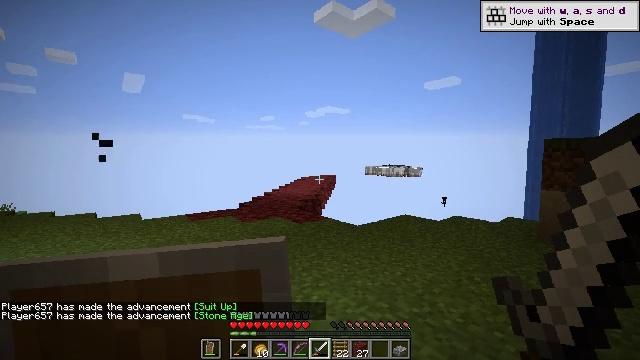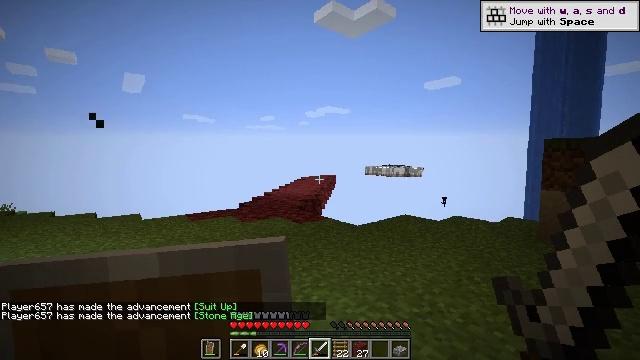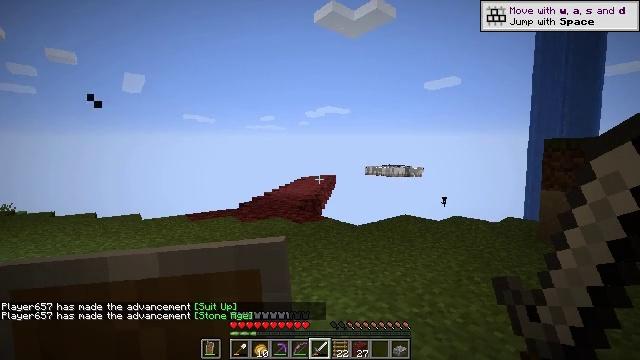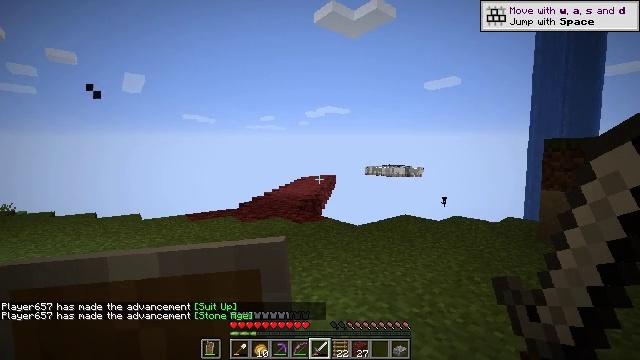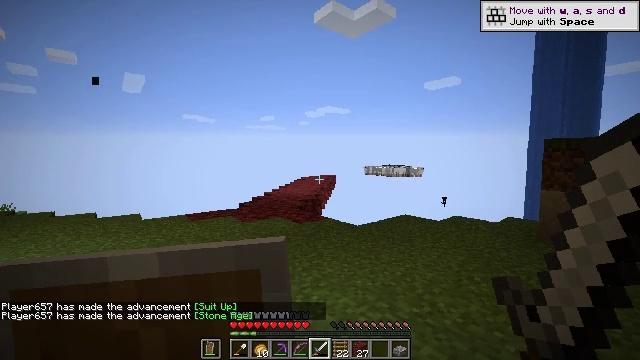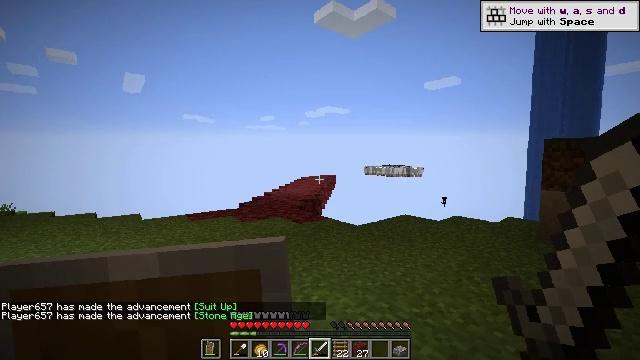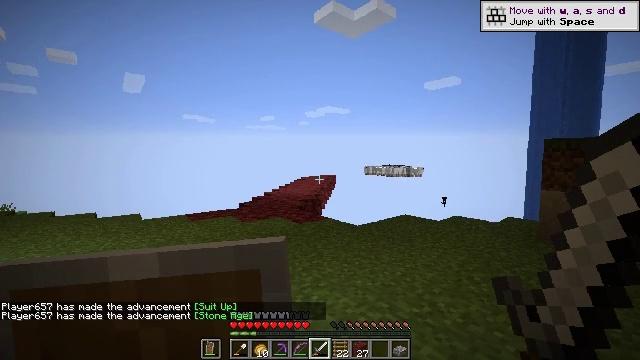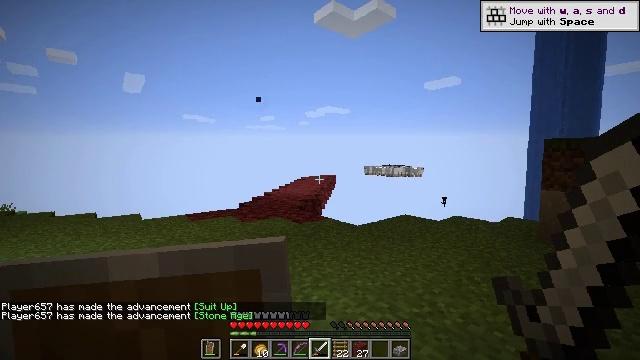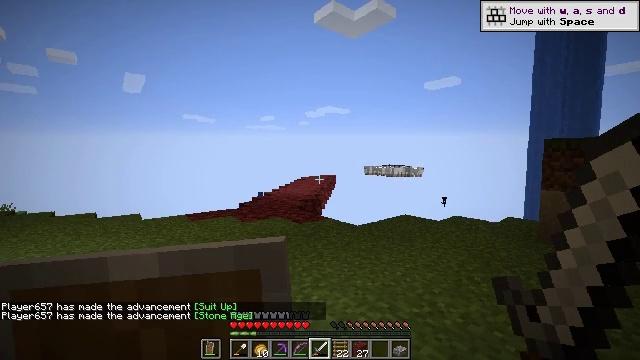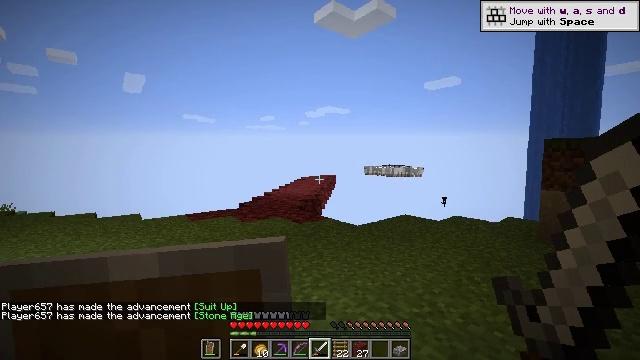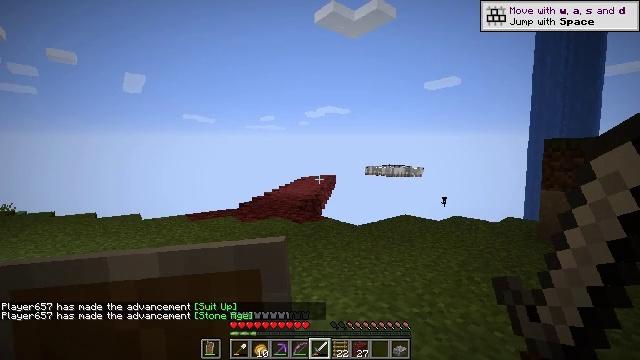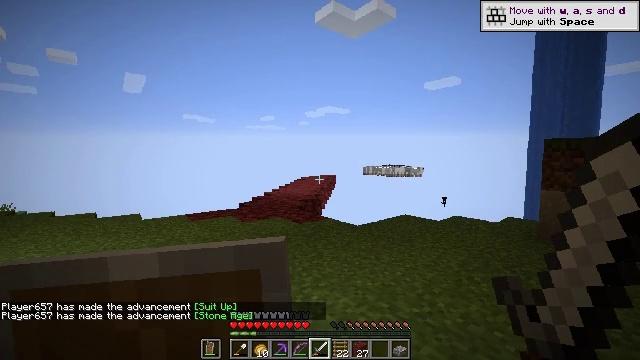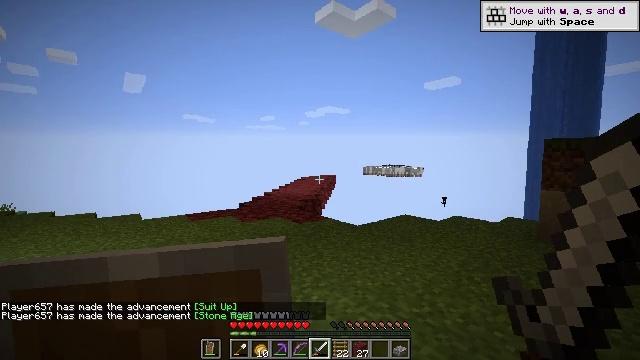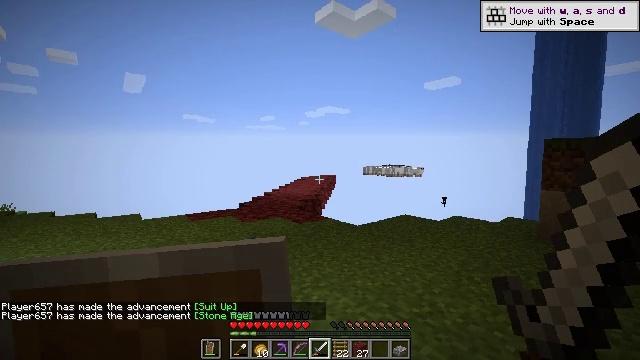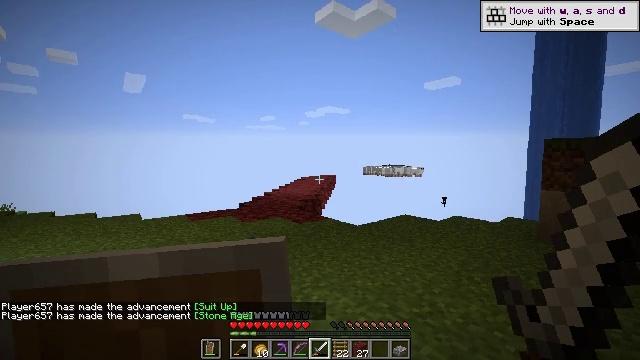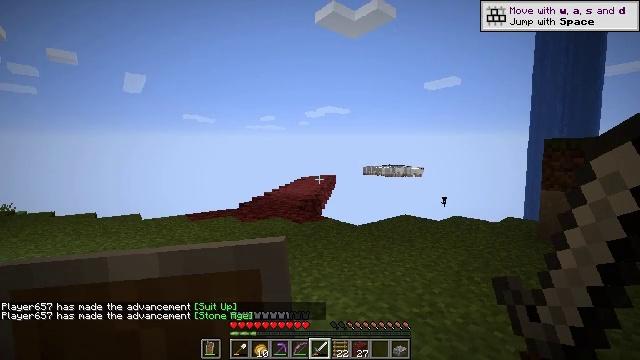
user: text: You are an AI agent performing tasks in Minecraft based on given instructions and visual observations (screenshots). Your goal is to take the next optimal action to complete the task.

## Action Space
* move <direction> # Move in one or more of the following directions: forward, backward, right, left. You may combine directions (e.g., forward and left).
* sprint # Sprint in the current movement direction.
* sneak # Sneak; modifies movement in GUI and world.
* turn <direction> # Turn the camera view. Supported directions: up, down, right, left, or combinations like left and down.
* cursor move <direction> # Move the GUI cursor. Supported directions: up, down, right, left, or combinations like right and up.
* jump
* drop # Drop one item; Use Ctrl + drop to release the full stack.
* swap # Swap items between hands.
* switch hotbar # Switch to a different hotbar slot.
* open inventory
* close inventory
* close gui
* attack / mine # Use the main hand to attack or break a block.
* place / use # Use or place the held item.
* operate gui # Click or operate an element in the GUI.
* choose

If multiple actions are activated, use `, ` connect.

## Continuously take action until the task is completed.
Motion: motion action
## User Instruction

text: Combine gunpowder and sand to craft TNT.
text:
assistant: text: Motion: no_op
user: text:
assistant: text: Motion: no_op
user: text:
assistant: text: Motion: no_op
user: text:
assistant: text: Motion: no_op
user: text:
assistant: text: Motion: no_op
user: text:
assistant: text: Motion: no_op
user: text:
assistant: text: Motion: no_op
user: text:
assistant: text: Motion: no_op
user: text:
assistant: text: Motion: no_op
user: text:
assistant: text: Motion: no_op
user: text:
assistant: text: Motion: no_op
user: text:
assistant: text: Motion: no_op
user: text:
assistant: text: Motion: no_op
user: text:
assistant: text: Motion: no_op
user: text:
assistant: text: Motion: no_op
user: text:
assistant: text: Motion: no_op
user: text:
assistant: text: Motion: no_op
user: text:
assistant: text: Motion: no_op
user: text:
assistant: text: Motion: no_op
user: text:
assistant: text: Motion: no_op
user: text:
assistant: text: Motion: no_op
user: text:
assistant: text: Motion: no_op
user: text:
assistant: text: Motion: no_op
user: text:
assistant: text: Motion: no_op
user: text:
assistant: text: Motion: no_op
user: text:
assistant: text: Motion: no_op
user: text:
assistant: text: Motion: no_op
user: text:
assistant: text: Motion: no_op
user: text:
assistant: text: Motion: no_op
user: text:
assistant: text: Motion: no_op